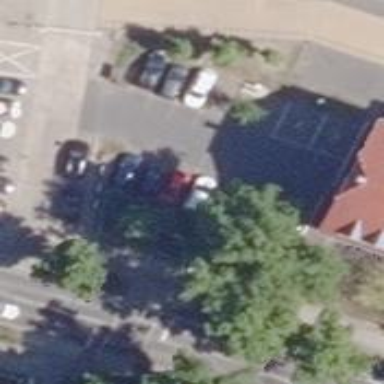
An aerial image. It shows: Normal parking space.